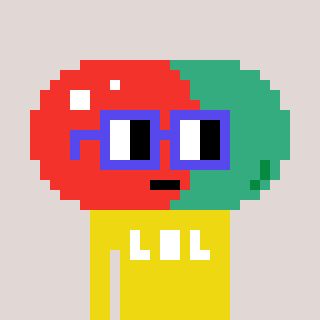
a pixel art character with square blue glasses, a pill-shaped head and a yellow-colored body on a warm background